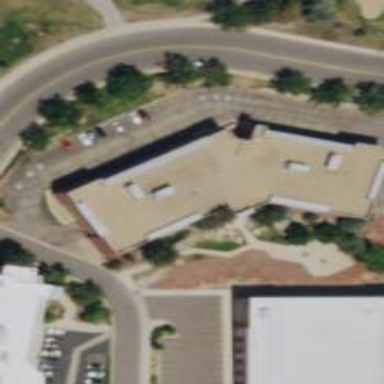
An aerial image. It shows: Office building.